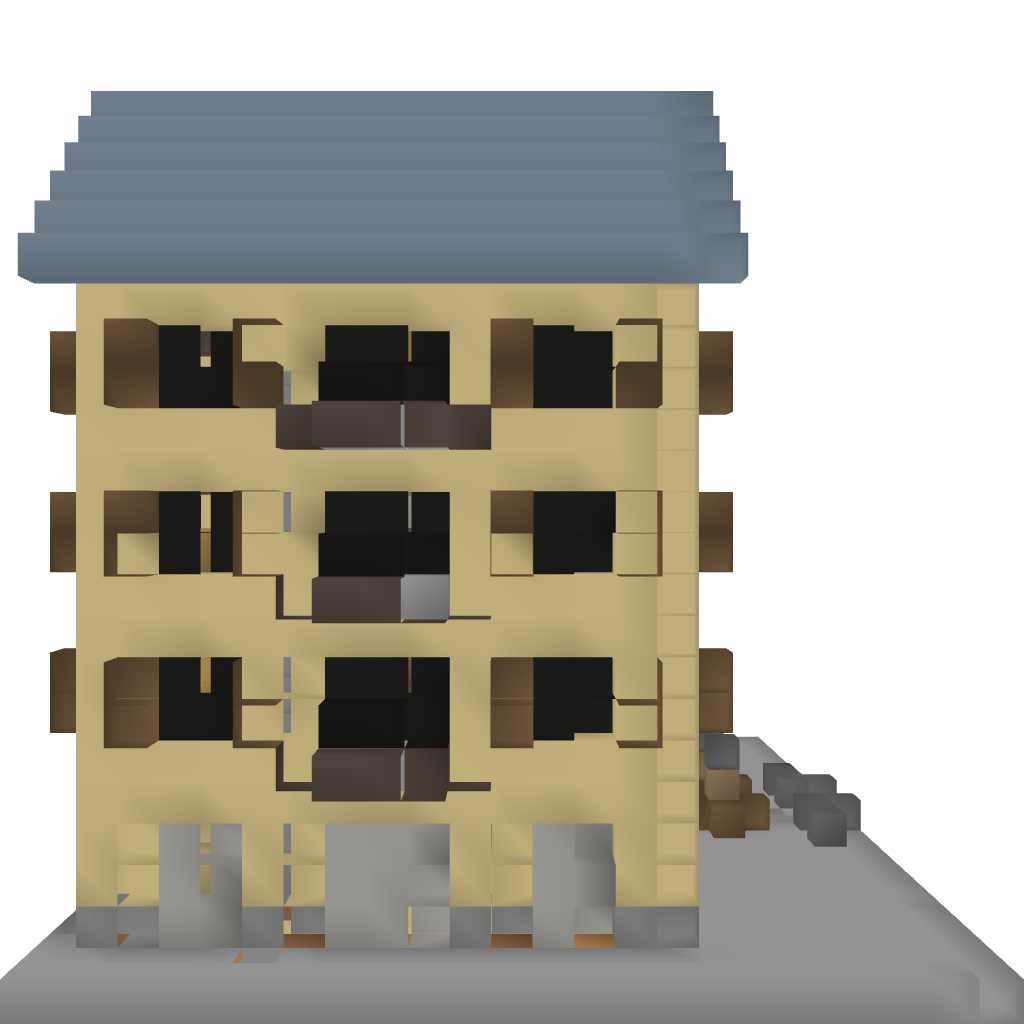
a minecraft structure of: House #5